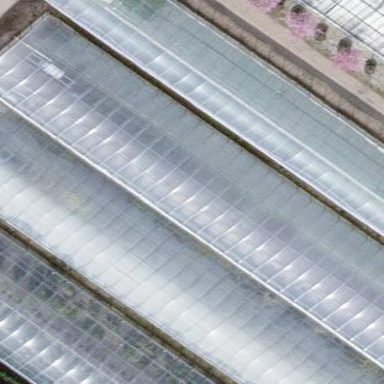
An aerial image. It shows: Greenhouse.